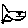
Label: fish